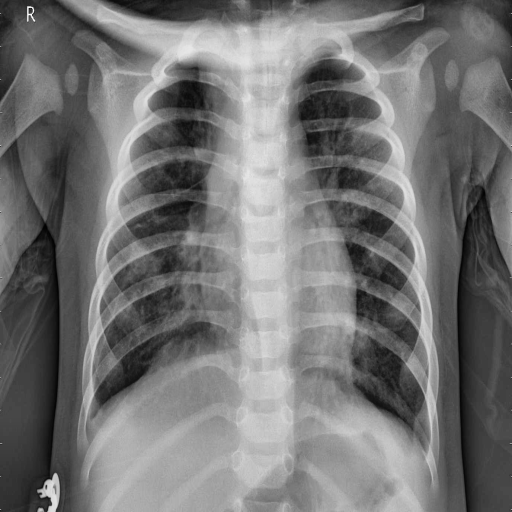
Finding: PNEUMONIA